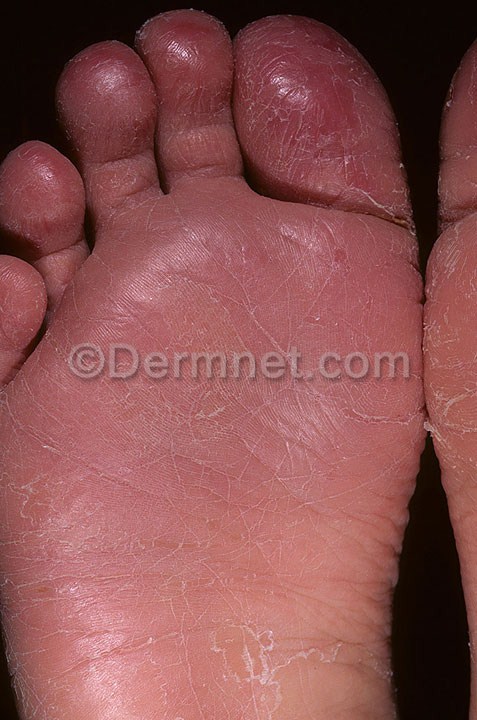
Disease: Eczema Photos